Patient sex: F
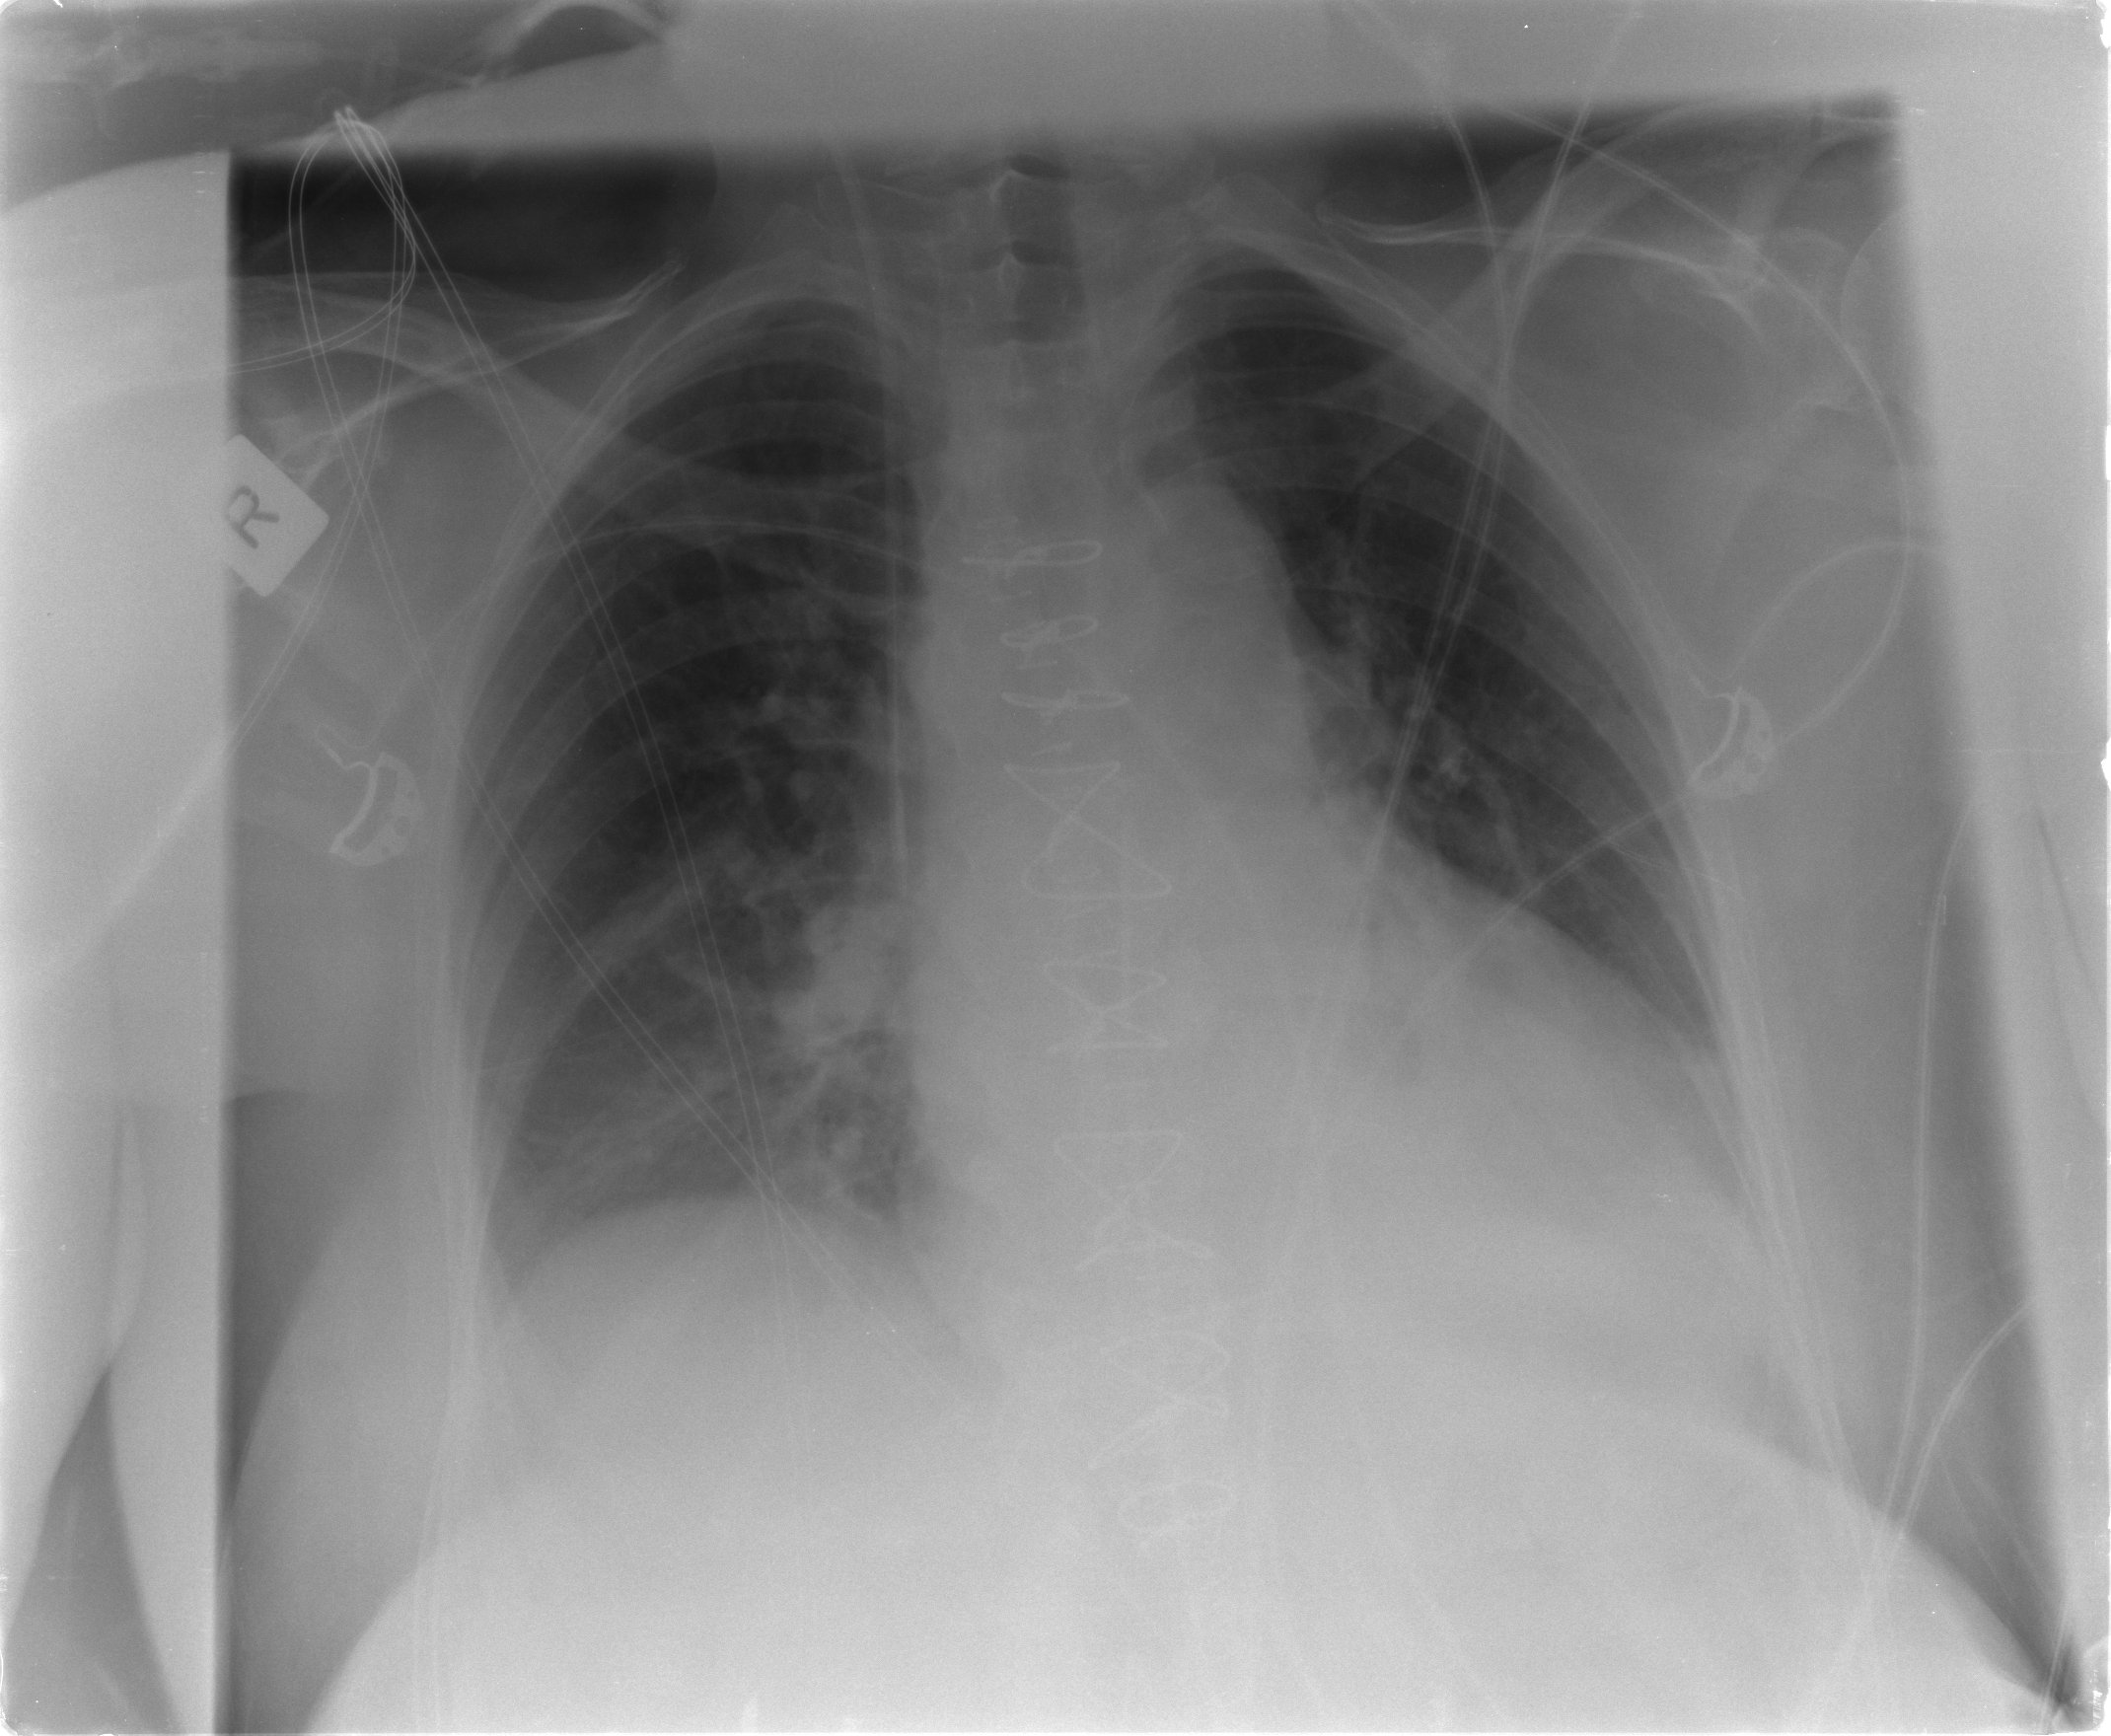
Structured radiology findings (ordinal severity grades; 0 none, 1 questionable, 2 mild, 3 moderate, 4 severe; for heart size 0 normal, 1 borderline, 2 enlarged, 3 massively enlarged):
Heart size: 2
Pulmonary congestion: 1
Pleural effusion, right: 2
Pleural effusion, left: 2
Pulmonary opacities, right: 0
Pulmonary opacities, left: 0
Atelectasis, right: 2
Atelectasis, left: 2